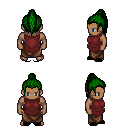
a pixel art fantasy rpg character, male body template, human, dark skin, maroon tunic, robe skirt, green long topknot hairstyle, black slippers, four views (front, back, left, right), 2x2 character sprite sheet, small pixel art, hard edges, no anti-aliasing